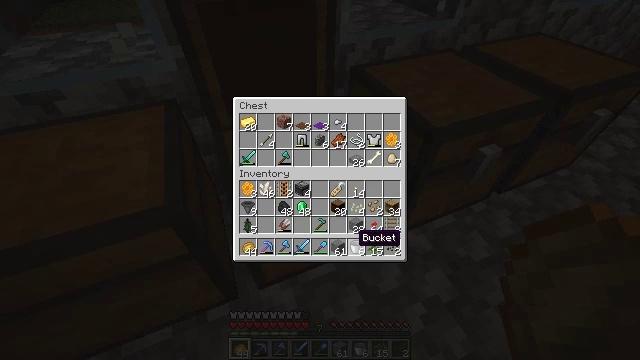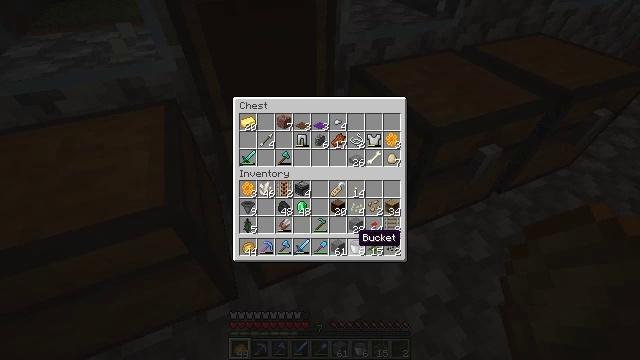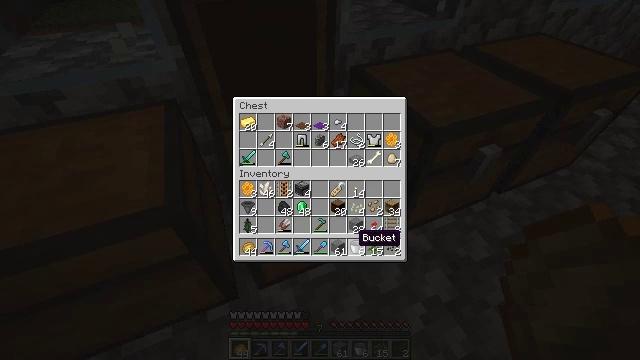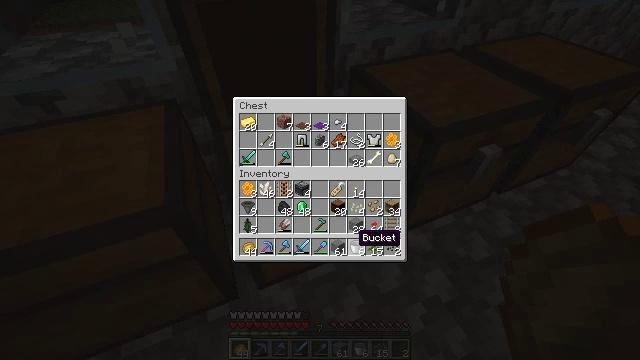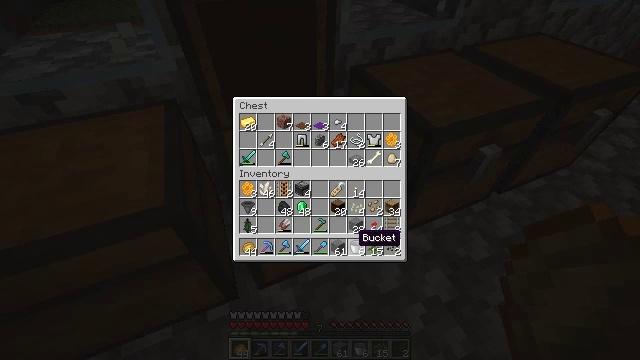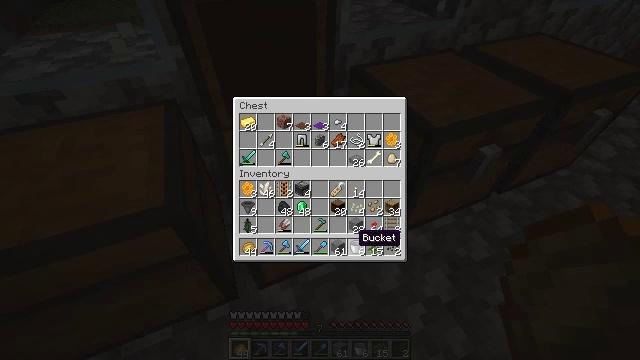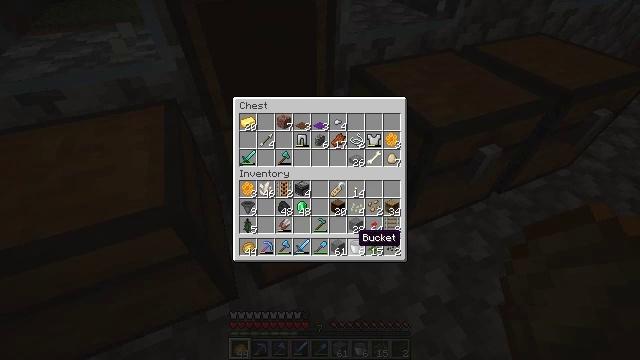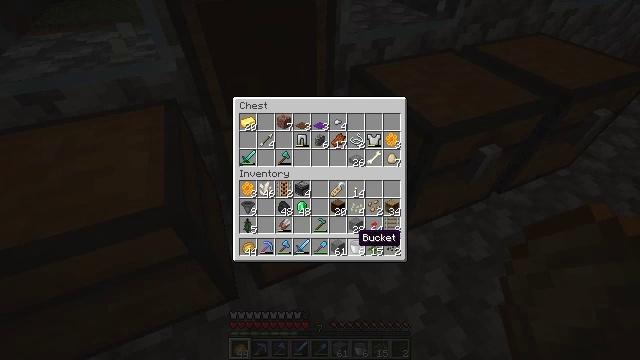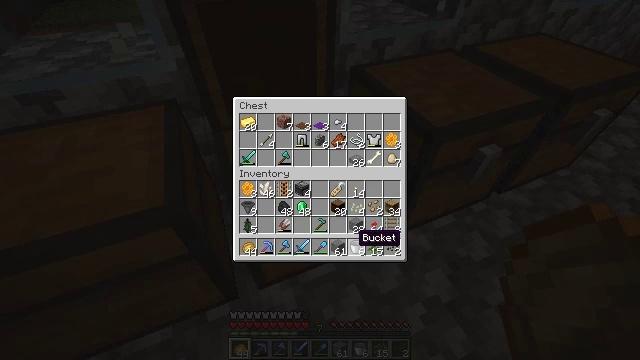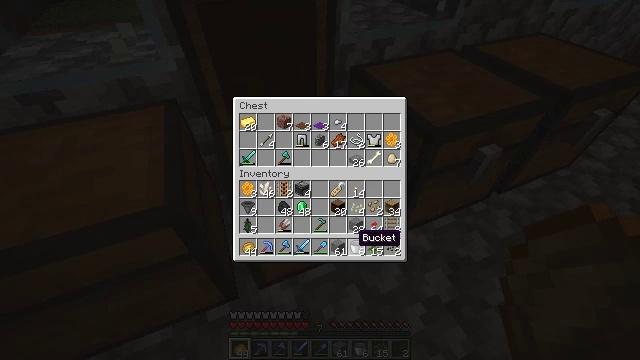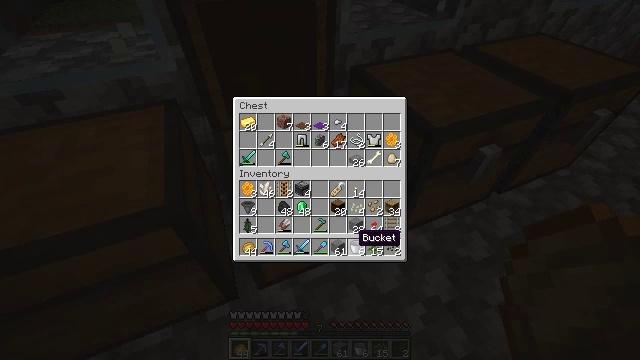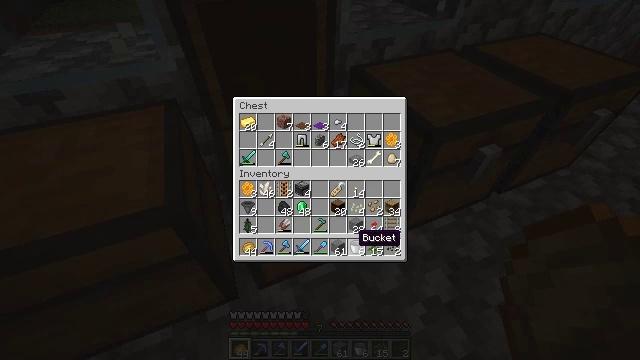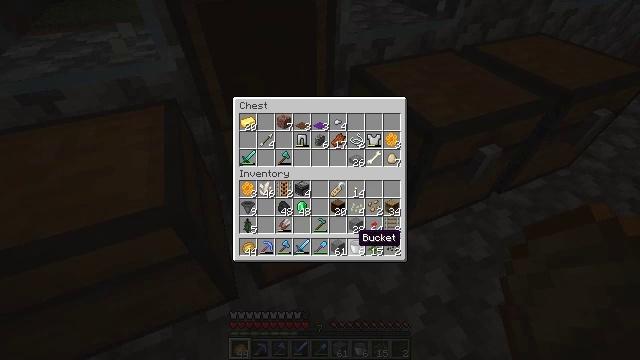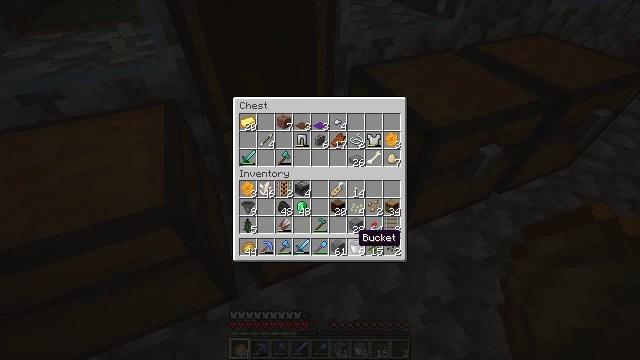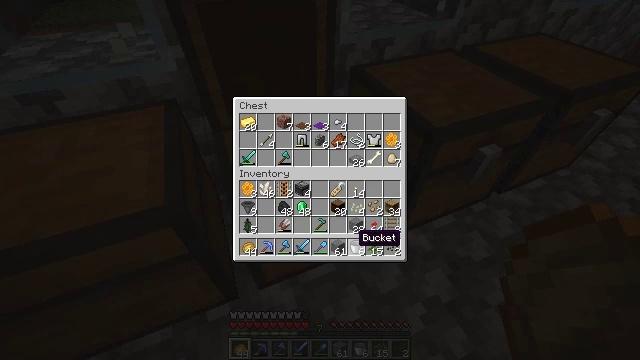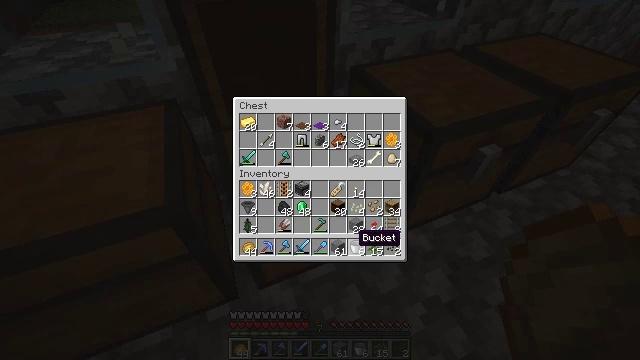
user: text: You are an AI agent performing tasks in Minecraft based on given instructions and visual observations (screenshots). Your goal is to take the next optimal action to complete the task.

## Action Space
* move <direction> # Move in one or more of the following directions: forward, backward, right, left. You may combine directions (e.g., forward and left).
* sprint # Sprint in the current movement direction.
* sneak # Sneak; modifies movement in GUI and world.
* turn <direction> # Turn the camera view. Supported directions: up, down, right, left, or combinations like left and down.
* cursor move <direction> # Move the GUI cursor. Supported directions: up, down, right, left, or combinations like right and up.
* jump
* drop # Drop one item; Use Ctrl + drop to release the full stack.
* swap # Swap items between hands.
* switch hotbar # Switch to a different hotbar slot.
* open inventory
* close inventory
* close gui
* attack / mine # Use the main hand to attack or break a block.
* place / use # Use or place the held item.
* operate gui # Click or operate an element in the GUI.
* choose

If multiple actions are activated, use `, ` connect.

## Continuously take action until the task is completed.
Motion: motion action
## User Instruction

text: Collect the brewing stand for reuse.
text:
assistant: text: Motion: no_op
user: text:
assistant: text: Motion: no_op
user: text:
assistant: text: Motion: no_op
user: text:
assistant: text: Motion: no_op
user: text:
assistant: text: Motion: no_op
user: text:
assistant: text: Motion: no_op
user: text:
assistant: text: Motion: no_op
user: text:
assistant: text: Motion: no_op
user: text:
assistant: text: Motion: no_op
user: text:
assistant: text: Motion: no_op
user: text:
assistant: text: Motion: no_op
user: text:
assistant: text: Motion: no_op
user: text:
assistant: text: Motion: no_op
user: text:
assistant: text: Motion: no_op
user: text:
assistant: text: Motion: no_op
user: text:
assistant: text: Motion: no_op
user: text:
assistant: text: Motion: no_op
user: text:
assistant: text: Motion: no_op
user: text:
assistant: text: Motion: no_op
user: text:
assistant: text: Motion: no_op
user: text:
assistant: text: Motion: no_op
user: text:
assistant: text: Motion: no_op
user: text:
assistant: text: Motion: no_op
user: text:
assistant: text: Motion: no_op
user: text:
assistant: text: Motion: no_op
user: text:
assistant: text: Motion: no_op
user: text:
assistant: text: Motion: no_op
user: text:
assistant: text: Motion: no_op
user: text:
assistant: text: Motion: no_op
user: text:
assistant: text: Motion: no_op